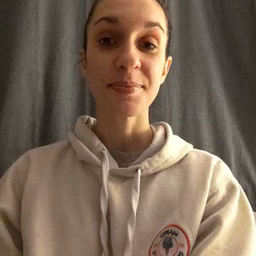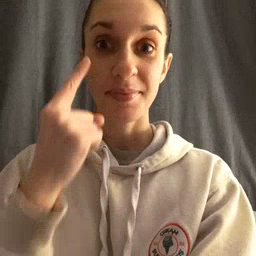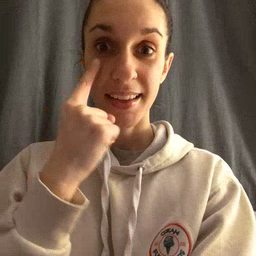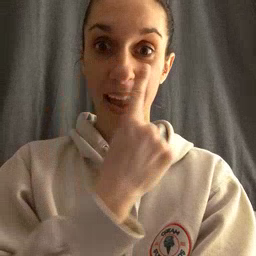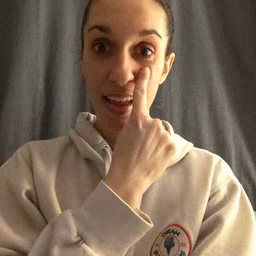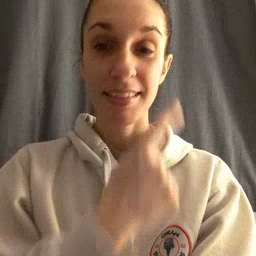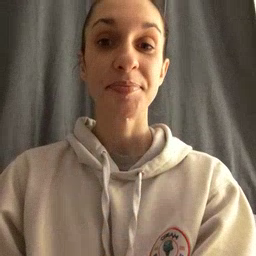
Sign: eye